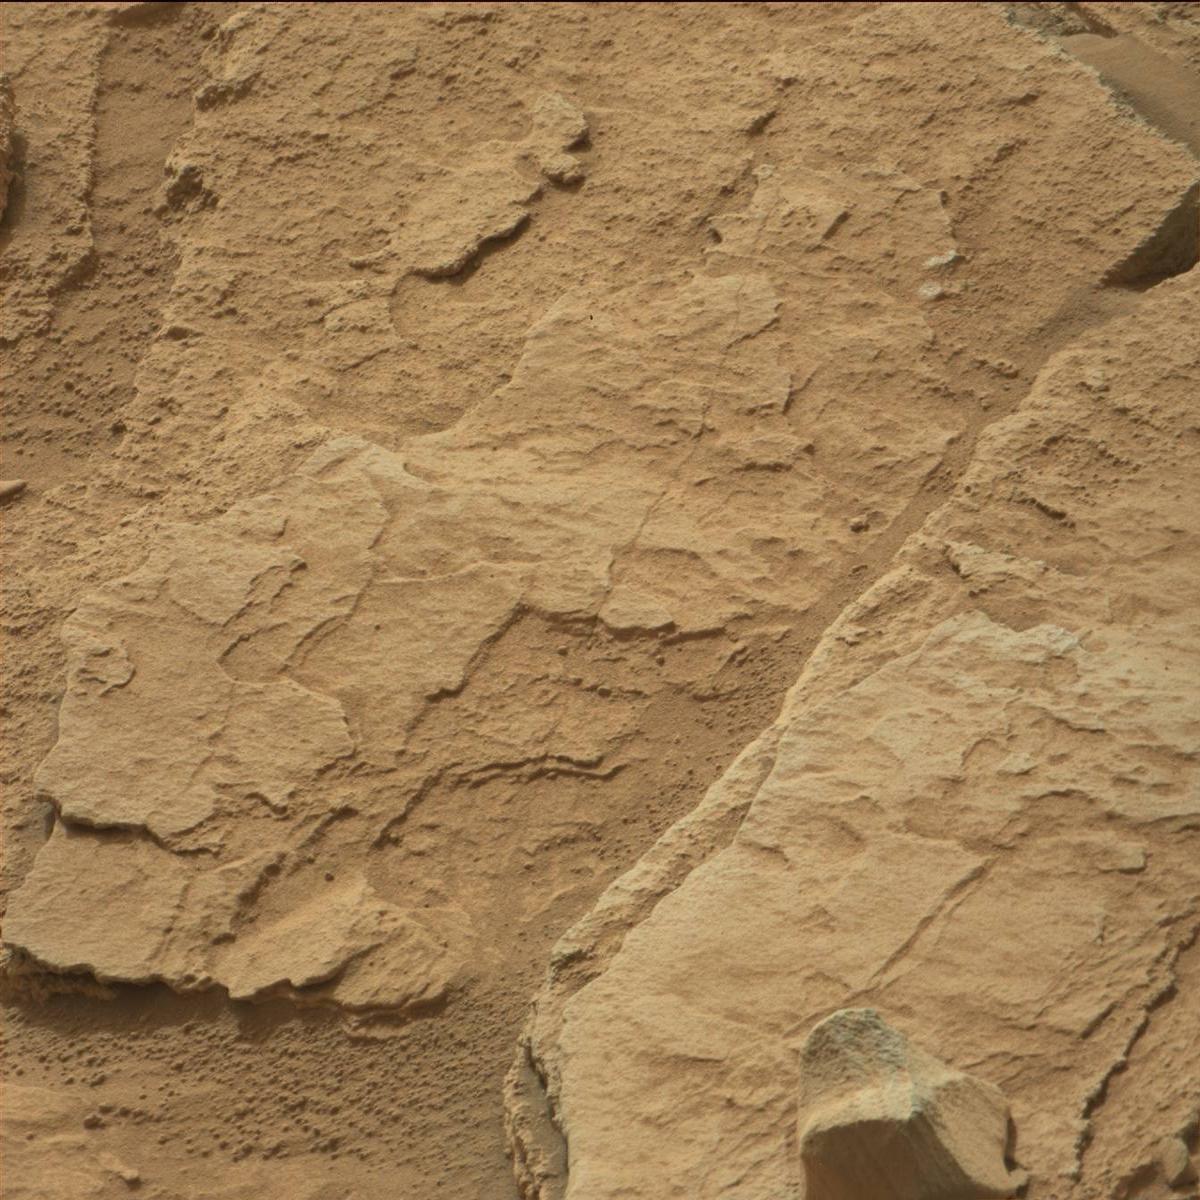
Terrain classes present: Bedrock, Rock, Sand / Soil